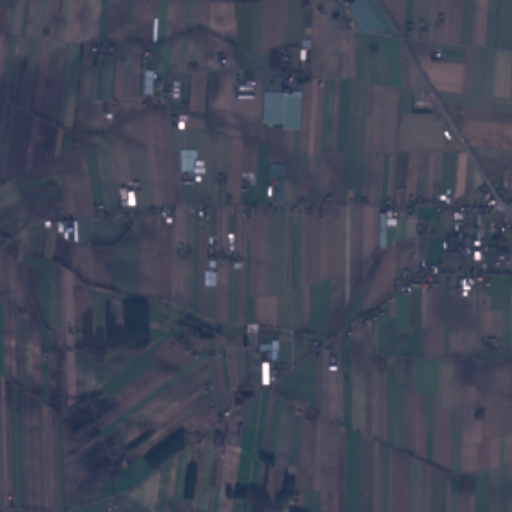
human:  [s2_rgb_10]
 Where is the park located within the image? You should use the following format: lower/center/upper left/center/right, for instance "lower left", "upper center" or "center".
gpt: The park is located in the upper right of the image.
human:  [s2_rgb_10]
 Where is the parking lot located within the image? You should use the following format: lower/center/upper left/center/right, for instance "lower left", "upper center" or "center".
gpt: The parking lot is located in the center right of the image.
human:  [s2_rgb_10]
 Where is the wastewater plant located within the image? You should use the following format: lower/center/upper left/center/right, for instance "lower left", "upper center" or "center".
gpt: The wastewater plant is located in the lower center of the image.
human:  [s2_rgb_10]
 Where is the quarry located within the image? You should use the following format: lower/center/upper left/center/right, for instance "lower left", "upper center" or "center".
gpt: There is no quarry in the image.